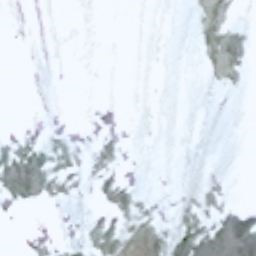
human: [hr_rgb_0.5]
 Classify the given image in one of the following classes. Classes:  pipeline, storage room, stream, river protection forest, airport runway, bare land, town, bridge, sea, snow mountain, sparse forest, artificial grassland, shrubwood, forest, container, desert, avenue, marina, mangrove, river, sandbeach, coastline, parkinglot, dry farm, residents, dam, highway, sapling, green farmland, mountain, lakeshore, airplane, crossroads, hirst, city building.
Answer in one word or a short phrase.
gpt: snow mountain